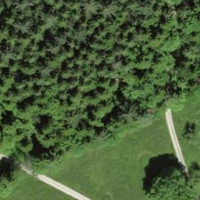
EUNIS habitat code: 44
Species observed at this site:
Salvia pratensis